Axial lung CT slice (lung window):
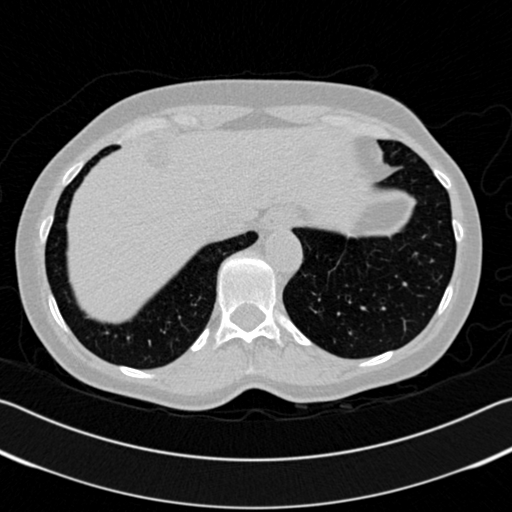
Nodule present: no